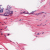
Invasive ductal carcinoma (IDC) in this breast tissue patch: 1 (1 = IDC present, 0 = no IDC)